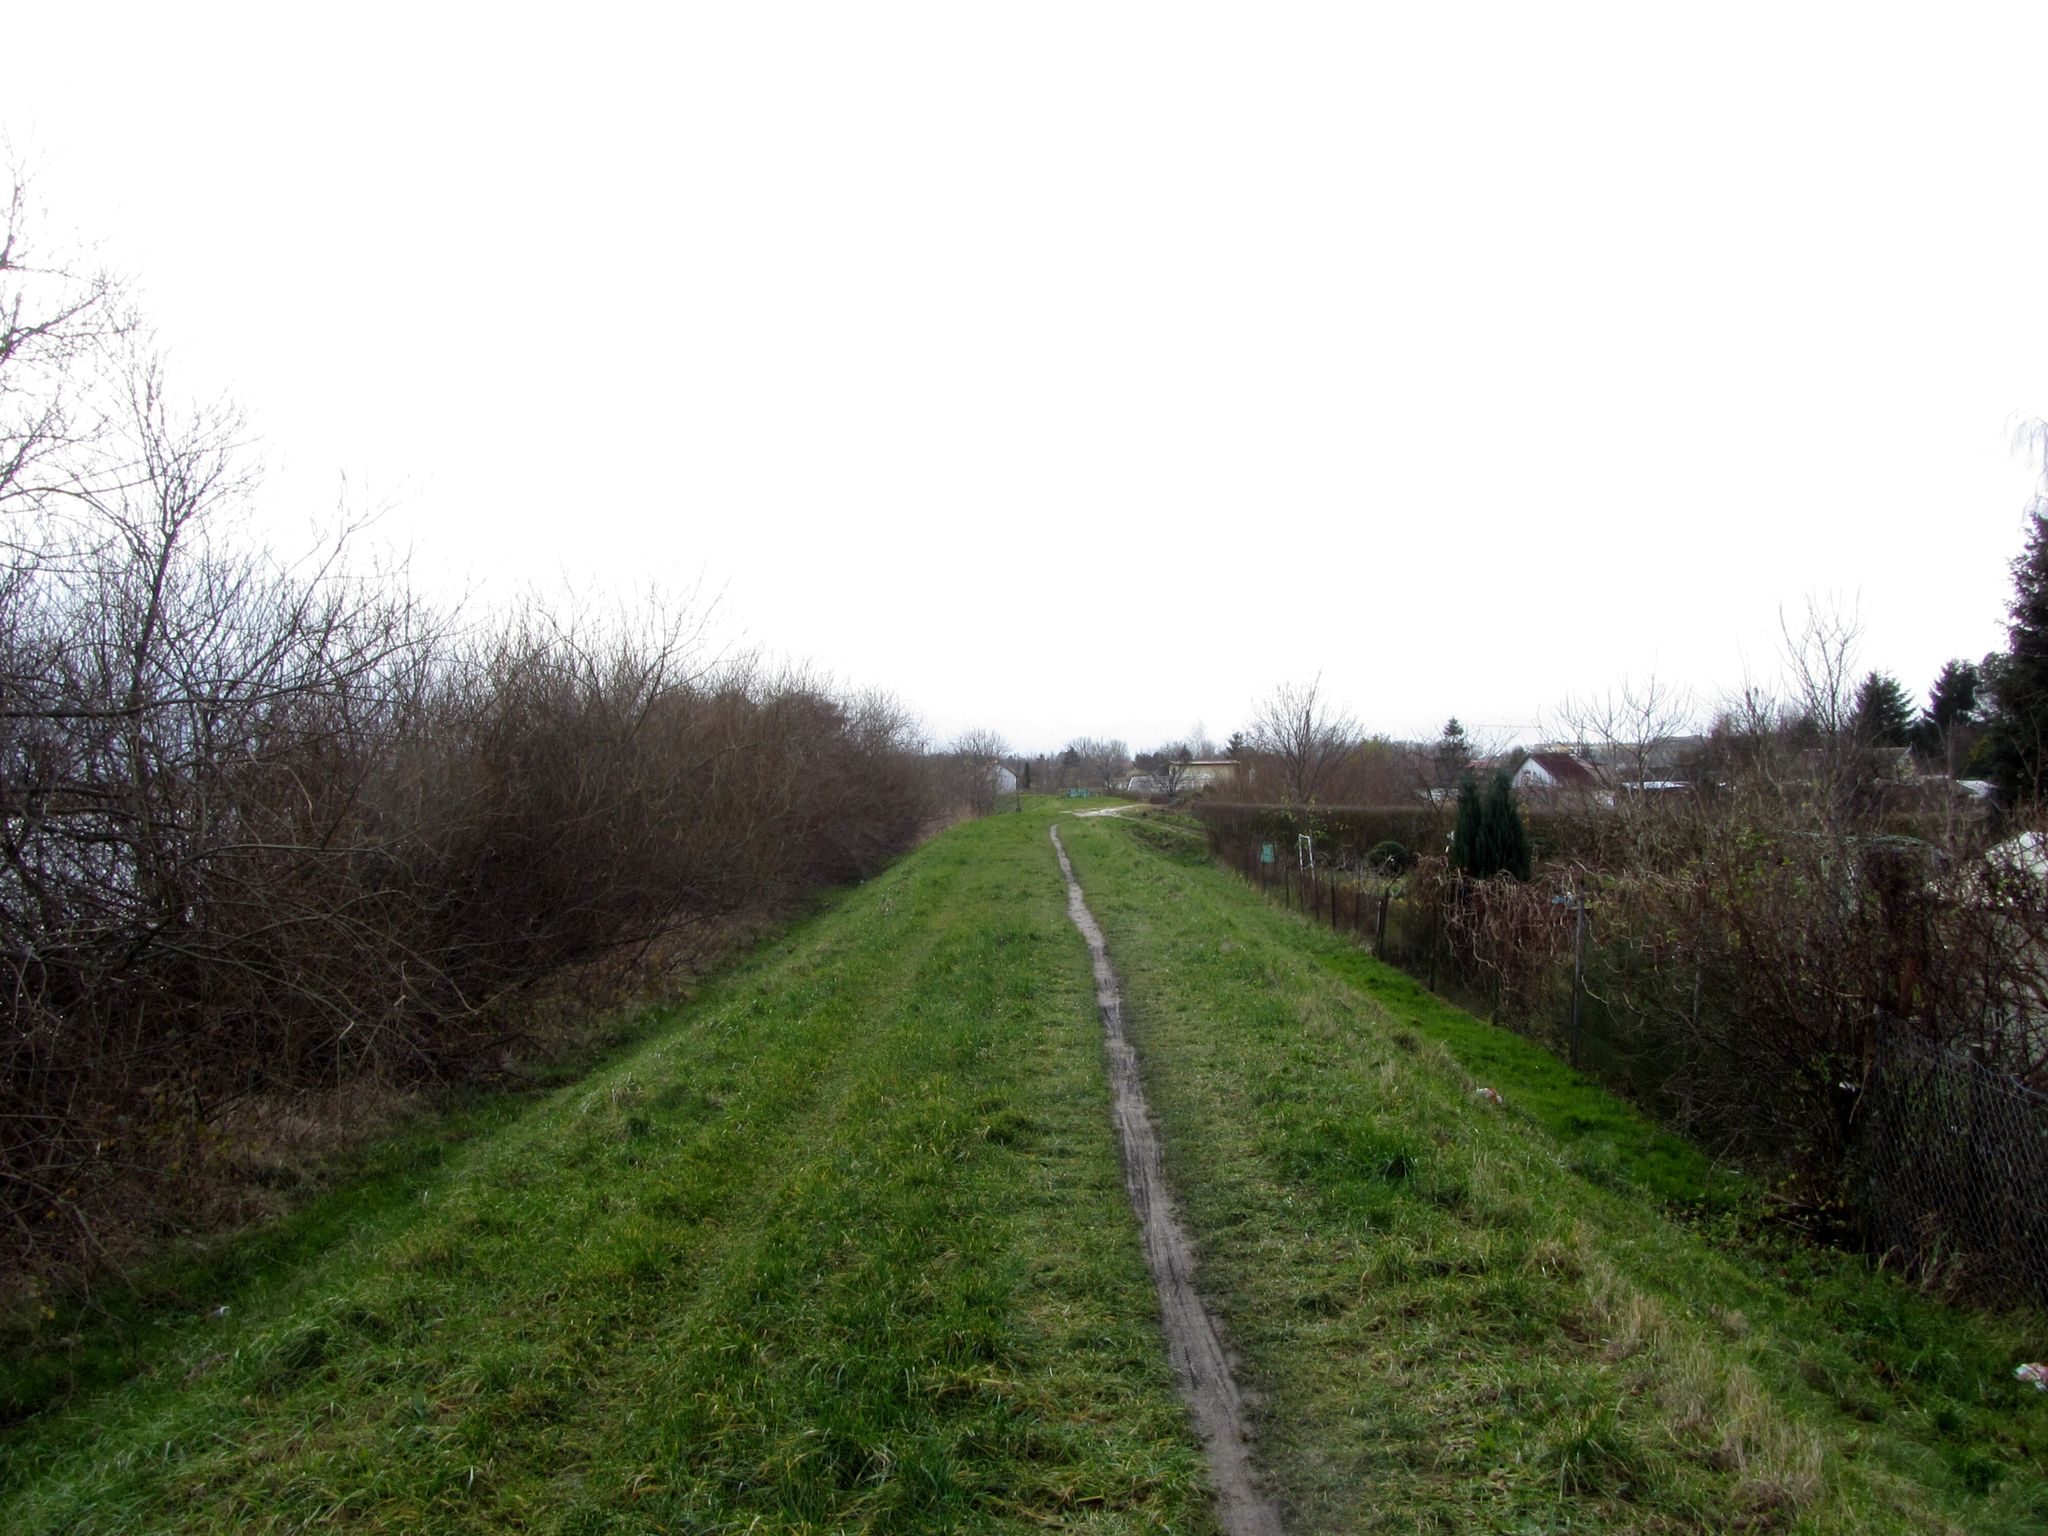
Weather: cloudy
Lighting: day
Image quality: slightly poor
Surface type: walking surface
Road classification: track, path
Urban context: dense urban cluster
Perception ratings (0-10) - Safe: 2.55, Lively: 1.24, Beautiful: 9.17, Boring: 6.36, Depressing: 7.02, Wealthy: 6.24